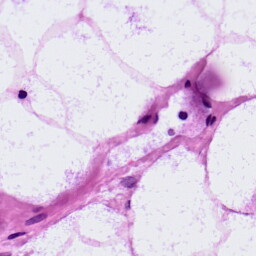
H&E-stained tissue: LymphNode